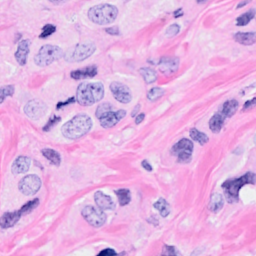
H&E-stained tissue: Breast